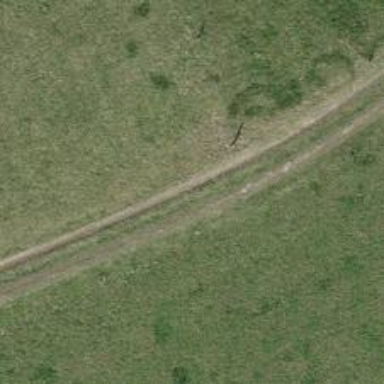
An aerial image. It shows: Rough unpaved track with grade 3 quality. The track has very horrible smoothness.